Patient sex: M
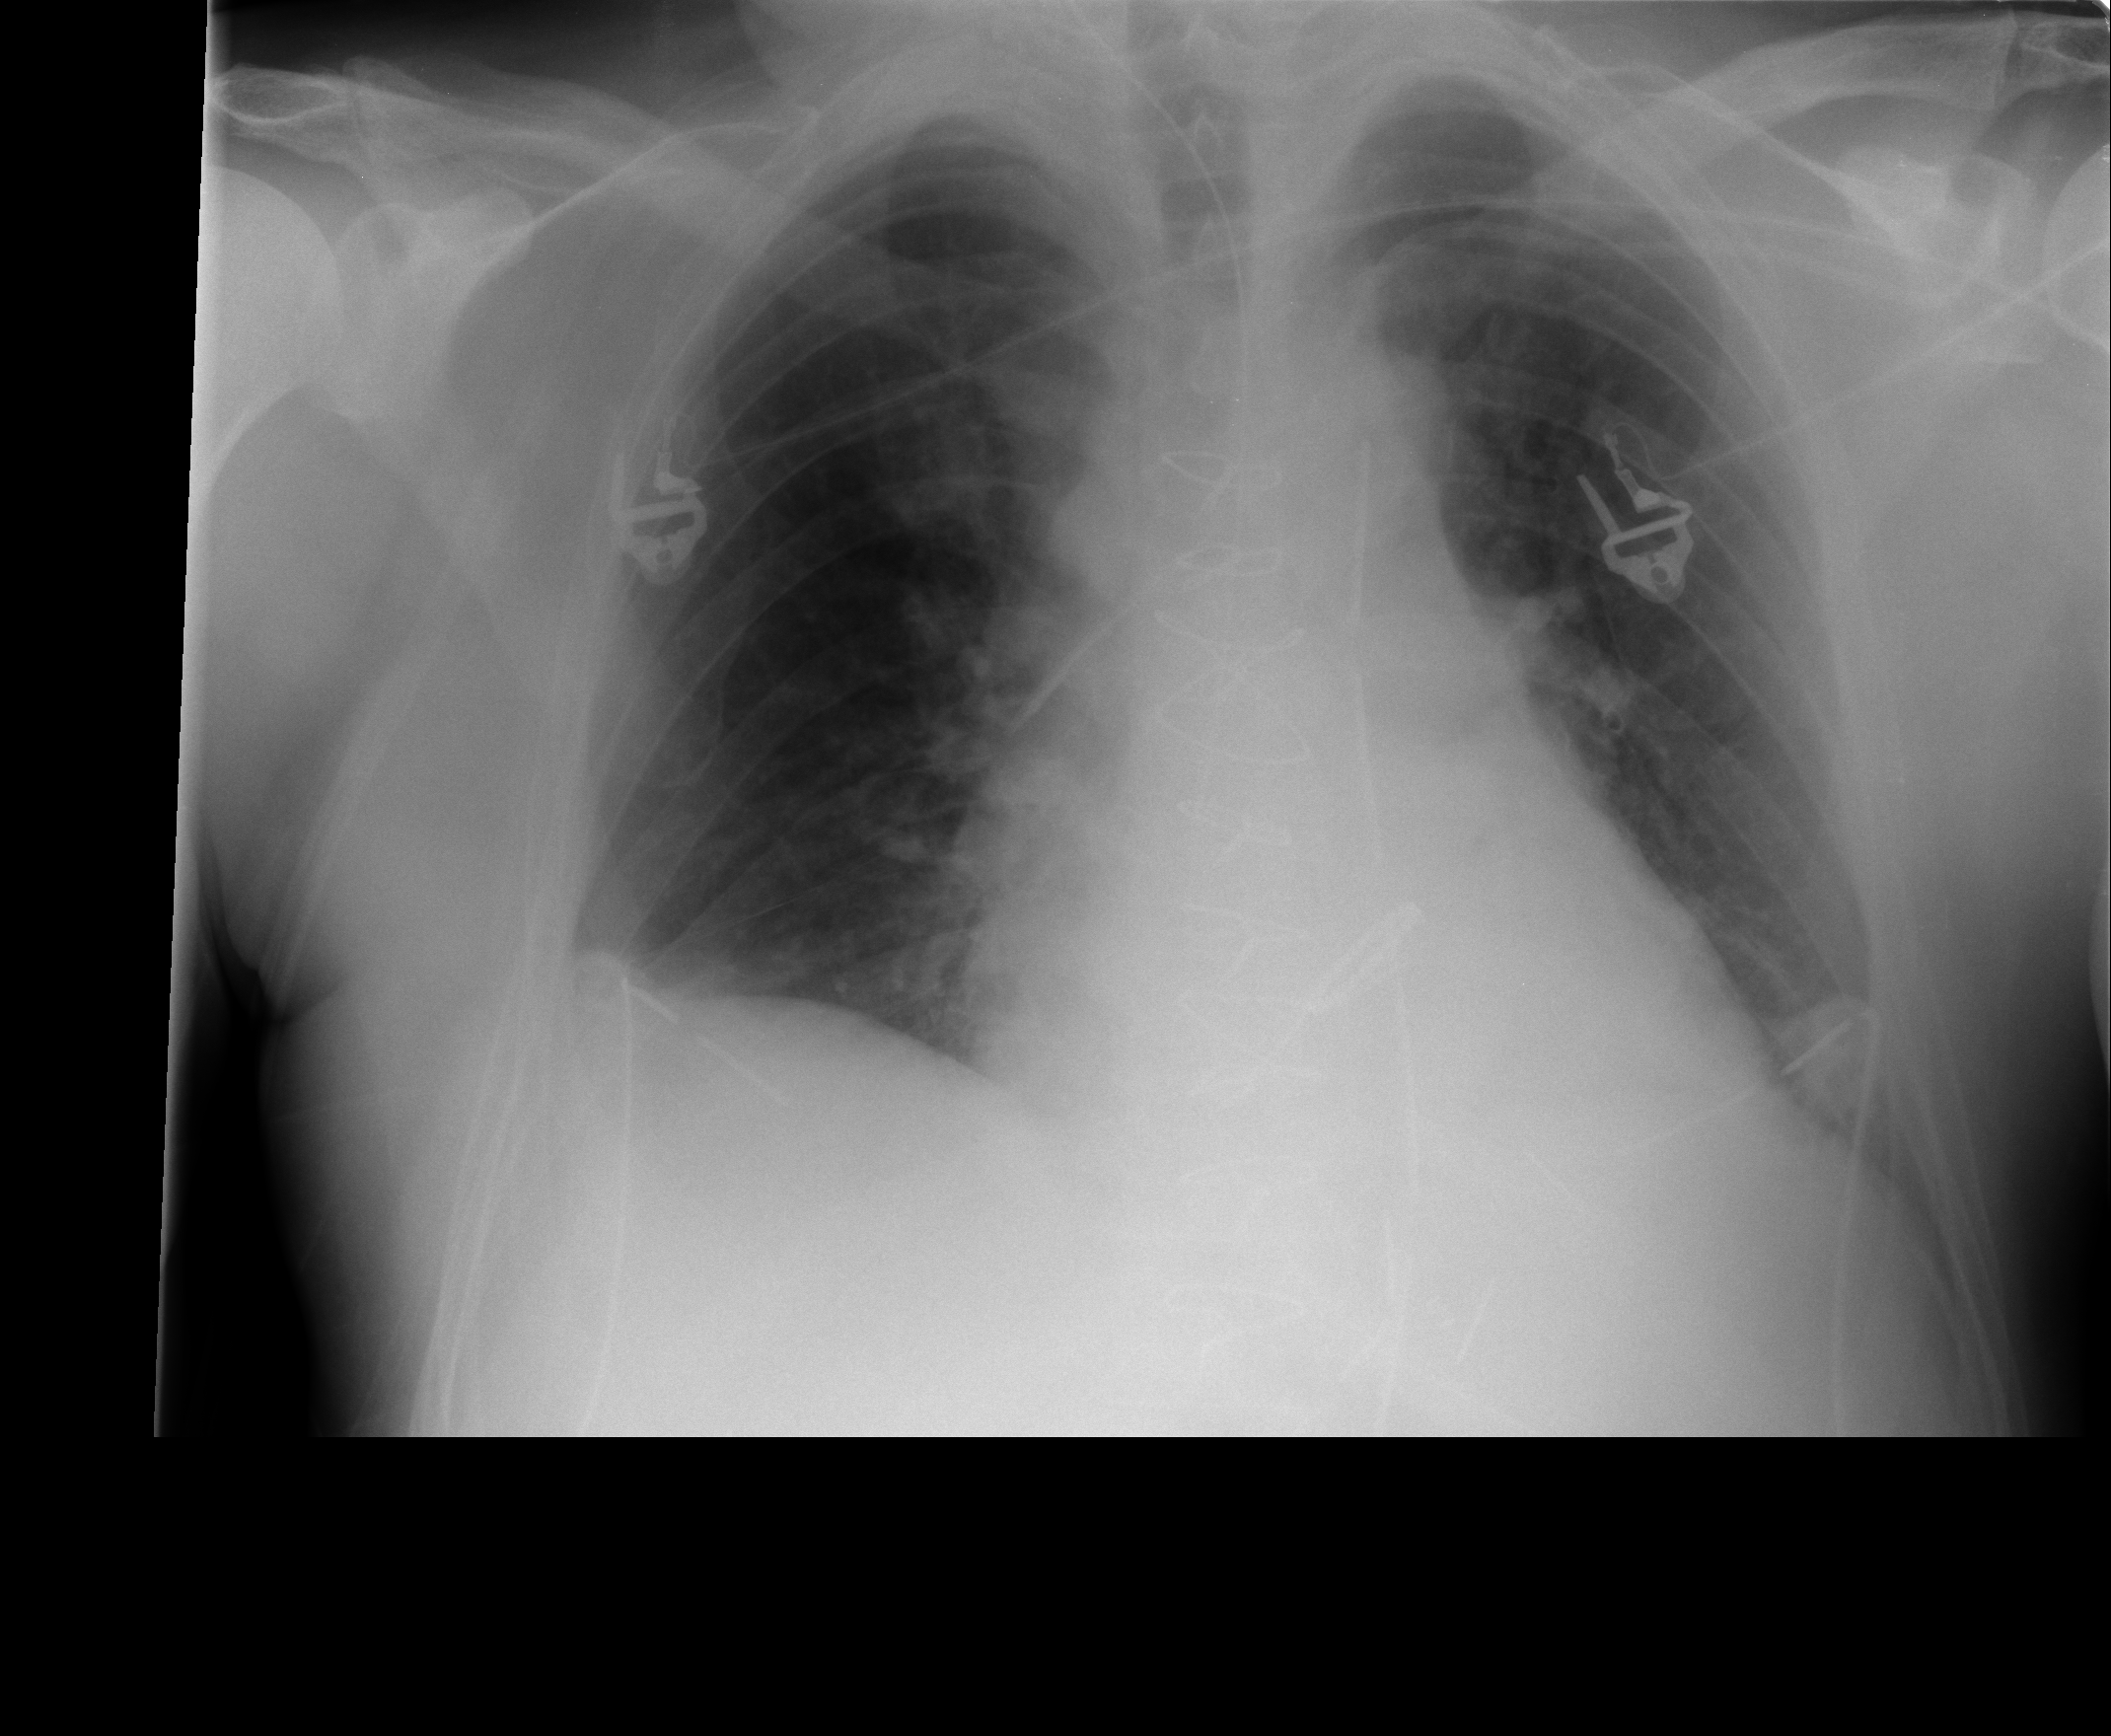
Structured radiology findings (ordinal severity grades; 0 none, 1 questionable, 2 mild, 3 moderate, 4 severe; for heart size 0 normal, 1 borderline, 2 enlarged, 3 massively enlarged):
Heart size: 0
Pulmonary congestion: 0
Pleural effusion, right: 2
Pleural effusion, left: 2
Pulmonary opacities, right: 0
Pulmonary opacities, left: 0
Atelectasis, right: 2
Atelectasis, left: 2